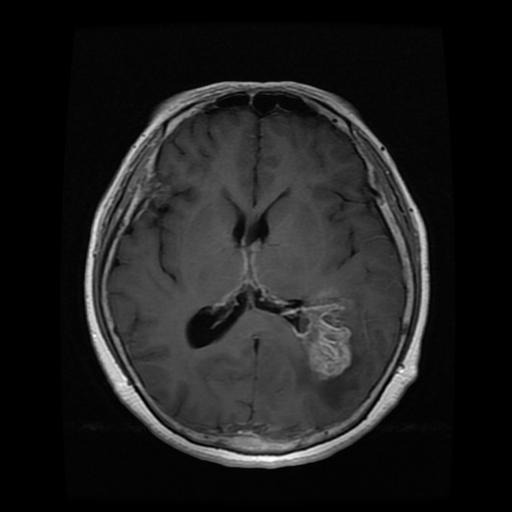
Label: glioma